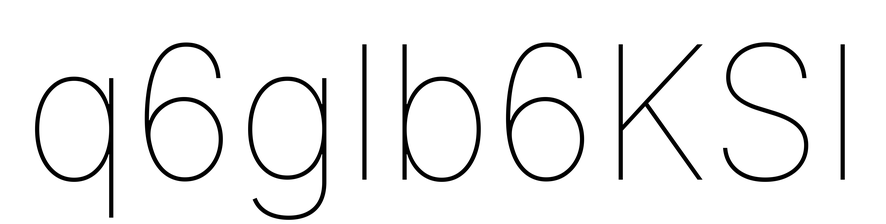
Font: Inter_Thin